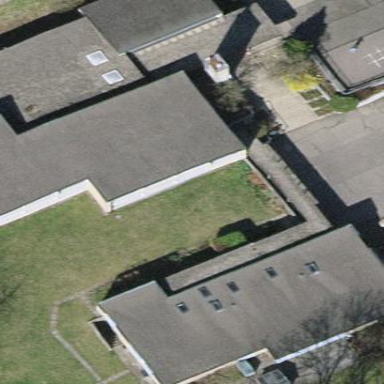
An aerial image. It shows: Kindergarten building.